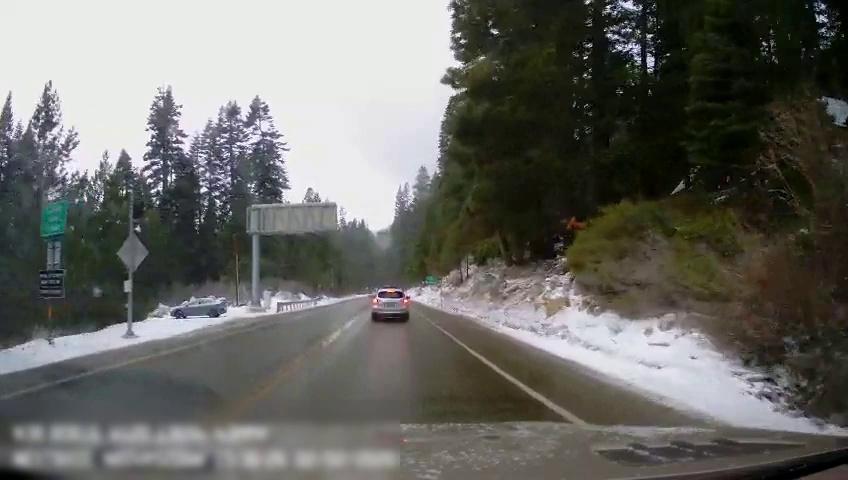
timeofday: Day
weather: Snowy
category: Drivable Space
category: Vehicles | Car
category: Vehicles | SUV
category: Lanes | Current Lane
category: Lanes | Opposite Lane
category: Lanes | Opposite Lane
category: Lanes | Current Lane
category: Traffic | Signs
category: Traffic | Signs
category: Traffic | Signs